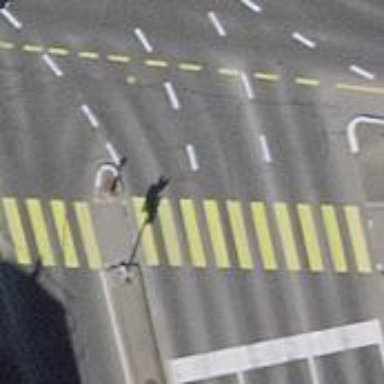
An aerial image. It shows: Pedestrian crossing with traffic signals.